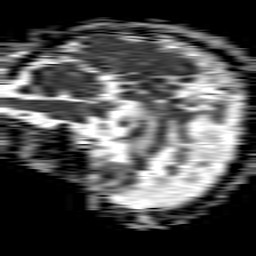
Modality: ADC
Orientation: sagittal
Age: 53
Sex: male
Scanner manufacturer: philips
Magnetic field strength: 1.5 T
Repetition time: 4.6 s
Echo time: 0.08631 s